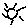
Label: sun